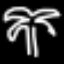
Label: palm tree